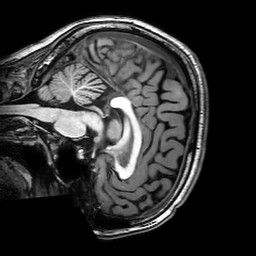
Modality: T1w
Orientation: sagittal
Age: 19
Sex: female
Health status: healthy
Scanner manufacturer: philips
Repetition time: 0.008323 s
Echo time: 0.00384 s